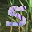
Label: 5